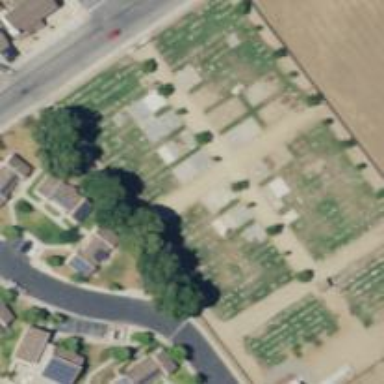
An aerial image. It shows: Cemetery.